Question: I'm trying to learn how to make a top-level Win32 window become a child of another window.
When I change a window's parent, I still get ugly rounded corners, as though it was a top-level window with a rounded title bar. Why? And how do I fix this? (I couldn't get 'WM_UPDATEUISTATE' to help, but I'm not sure how to use it correctly either.)

'''
#include <tchar.h>
#include <windows.h>
#include <commctrl.h>
int _tmain()
{
WNDCLASS wndClass = {
0, &DefWindowProc, 0, 0, NULL, NULL, LoadCursor(NULL, IDC_ARROW),
GetSysColorBrush(COLOR_3DFACE), NULL, TEXT("MyWindowClass")
};
ATOM atom = RegisterClass(&wndClass);
HWND hWnd = CreateWindow(MAKEINTATOM(atom), TEXT("Win"),
WS_OVERLAPPEDWINDOW | WS_VISIBLE, CW_USEDEFAULT, CW_USEDEFAULT,
CW_USEDEFAULT, CW_USEDEFAULT, NULL, NULL, NULL, NULL);
HWND hWndChild = CreateWindowEx(WS_EX_CLIENTEDGE,
WC_EDIT, TEXT("Control"), WS_OVERLAPPEDWINDOW | WS_VISIBLE,
10, 10, 86, 24, NULL, NULL, NULL, NULL);
SetParent(hWndChild, hWnd); // Change the parent
SetWindowLong(hWndChild, GWL_STYLE, // Set child styles
GetWindowLong(hWndChild, GWL_STYLE)
& ~(WS_OVERLAPPED | WS_POPUP | WS_CAPTION | WS_SYSMENU |
WS_THICKFRAME | WS_MINIMIZEBOX | WS_MAXIMIZEBOX)
| WS_CHILDWINDOW);
SetWindowPos(hWndChild, NULL, 0, 0, 0, 0, // Refresh
SWP_NOMOVE | SWP_NOZORDER | SWP_NOACTIVATE
| SWP_NOOWNERZORDER | SWP_NOSIZE | SWP_FRAMECHANGED);
BOOL bRet;
MSG msg;
while ((bRet = GetMessage(&msg, hWnd, 0, 0)) != 0 && bRet != -1)
{
TranslateMessage(&msg);
DispatchMessage(&msg);
}
}
'''
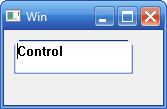
Answer: It seems like this is possible in principle but difficult to get 'right' practically (according to Raymond's comment).
I found that 'SetWindowRgn(hWnd, NULL, TRUE);' does the trick, but I don't think it's correct -- there might be other things I've missed. So the correct solution is probably to just construct the object correctly at the beginning.